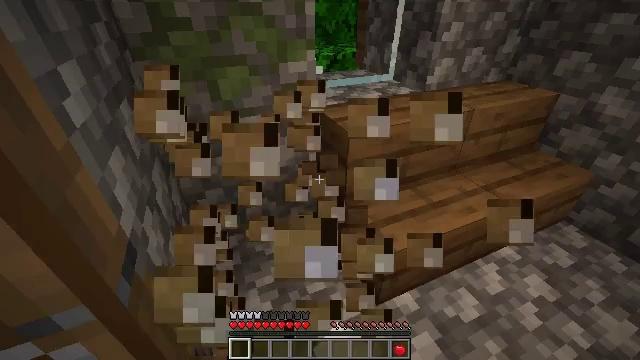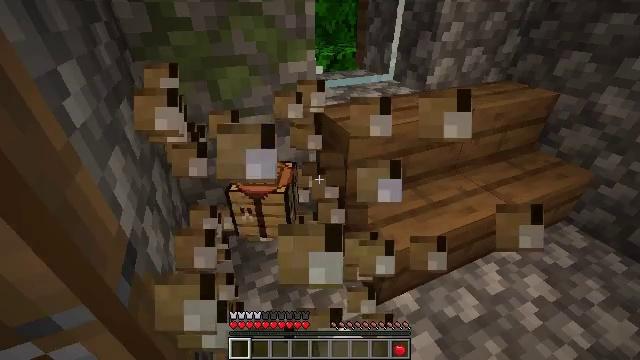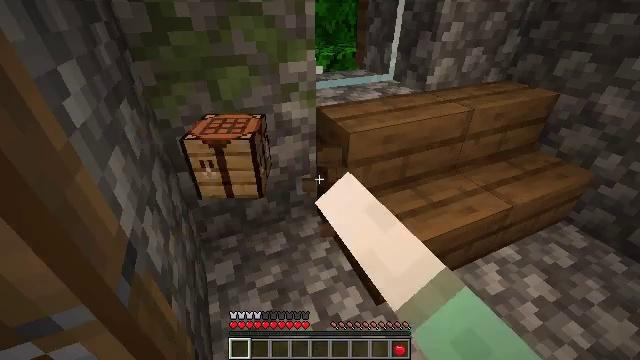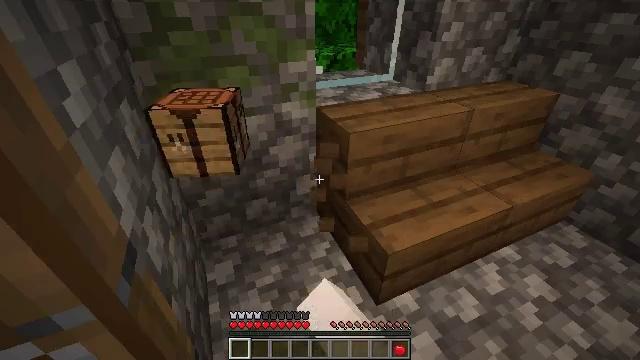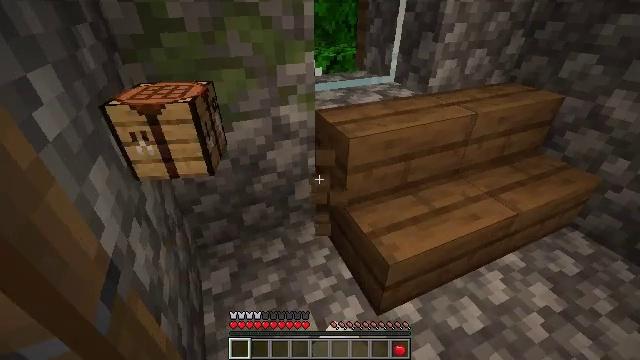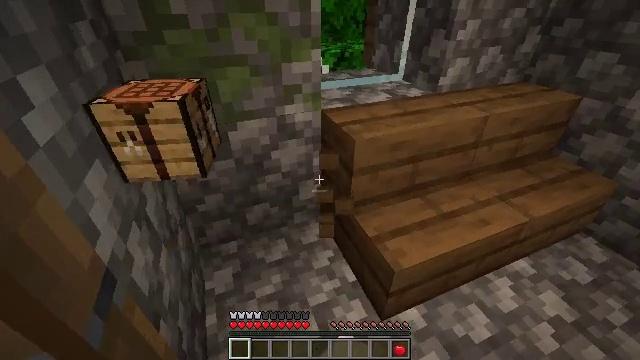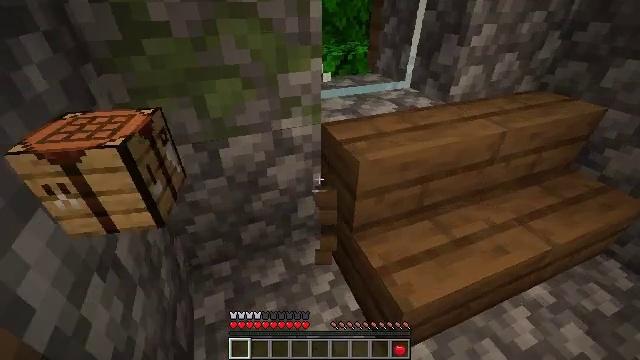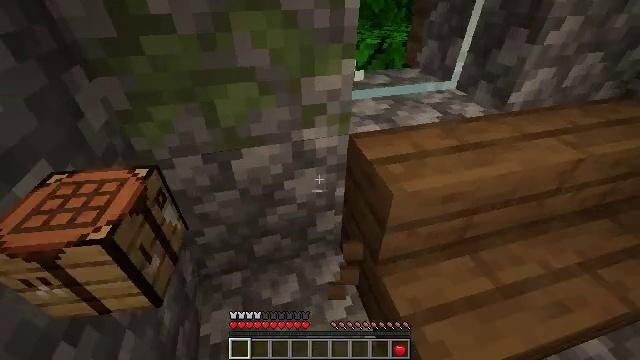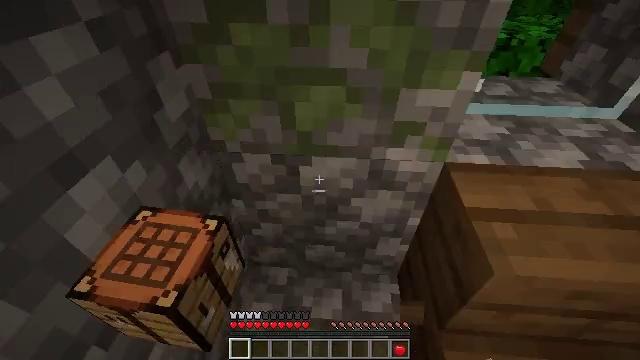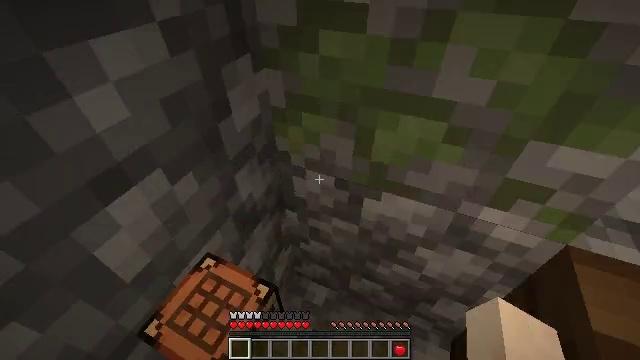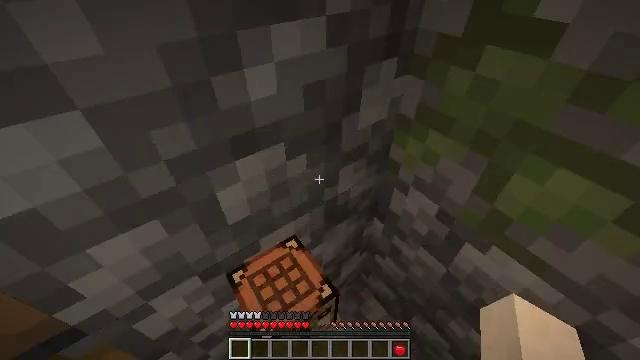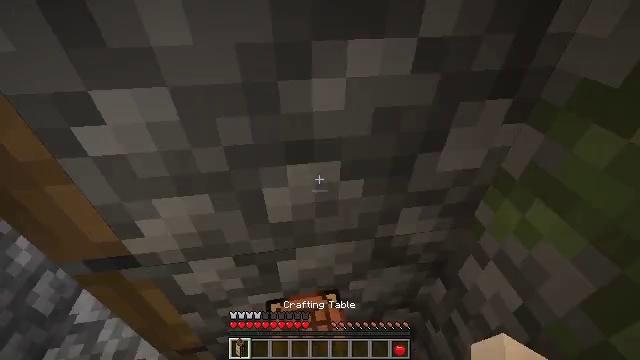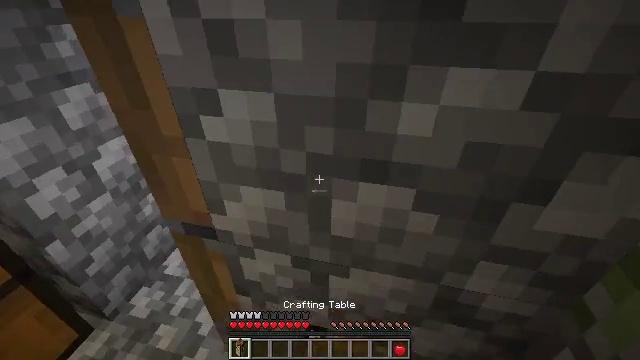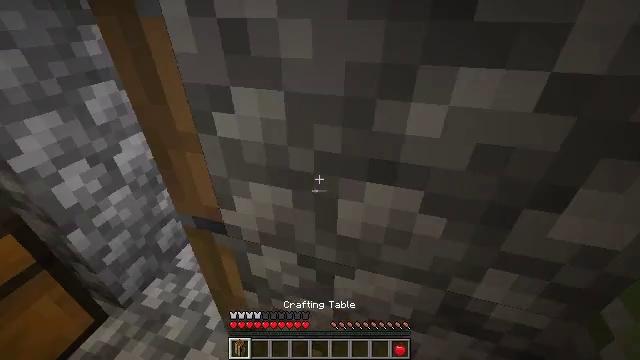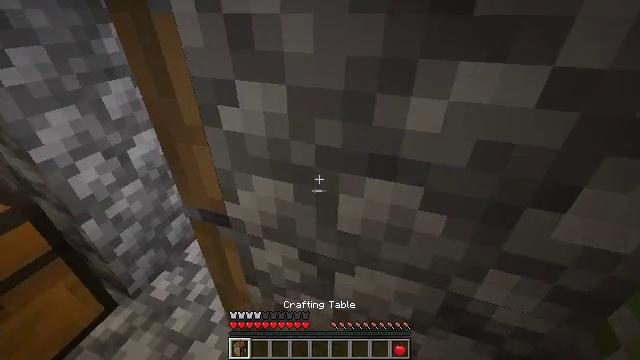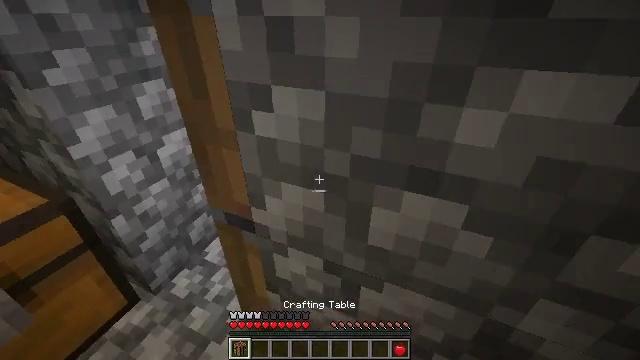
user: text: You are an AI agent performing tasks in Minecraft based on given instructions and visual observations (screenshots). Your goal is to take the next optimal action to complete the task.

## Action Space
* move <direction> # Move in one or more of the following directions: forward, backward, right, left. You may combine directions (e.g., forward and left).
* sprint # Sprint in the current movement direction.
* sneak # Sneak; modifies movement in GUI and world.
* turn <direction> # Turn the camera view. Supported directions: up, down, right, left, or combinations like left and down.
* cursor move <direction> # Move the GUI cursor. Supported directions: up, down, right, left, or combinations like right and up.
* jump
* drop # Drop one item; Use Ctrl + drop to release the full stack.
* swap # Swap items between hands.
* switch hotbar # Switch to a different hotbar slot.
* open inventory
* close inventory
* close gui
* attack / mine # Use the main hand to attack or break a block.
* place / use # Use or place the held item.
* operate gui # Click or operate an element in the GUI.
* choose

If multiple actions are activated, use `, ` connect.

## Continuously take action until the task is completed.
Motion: motion action
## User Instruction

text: Hold left button to gather the purple bed.
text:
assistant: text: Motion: attack / mine
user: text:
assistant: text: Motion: attack / mine
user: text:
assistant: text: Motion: attack / mine
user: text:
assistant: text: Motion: move forward, attack / mine
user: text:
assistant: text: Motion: move forward, turn left
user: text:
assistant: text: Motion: move forward
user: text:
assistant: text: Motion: move forward, turn left and down
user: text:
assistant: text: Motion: move forward, turn left and down
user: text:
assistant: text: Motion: move forward, turn left and down
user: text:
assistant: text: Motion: turn left
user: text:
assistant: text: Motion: turn left and up
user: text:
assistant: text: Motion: turn left and up
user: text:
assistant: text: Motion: turn left
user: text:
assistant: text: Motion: turn left
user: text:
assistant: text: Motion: move forward and move left, turn left
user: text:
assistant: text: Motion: move forward and move left, turn left
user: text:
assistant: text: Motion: move forward and move left, turn left
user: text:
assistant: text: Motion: move forward and move left
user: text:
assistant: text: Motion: move forward and move left
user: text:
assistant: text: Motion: move forward and move left, turn right and up
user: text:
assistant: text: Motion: move forward and move left, turn right and up
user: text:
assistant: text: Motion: move forward, turn right and up
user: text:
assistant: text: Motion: move forward
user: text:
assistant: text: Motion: move forward
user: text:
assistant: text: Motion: move forward
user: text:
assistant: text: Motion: move forward
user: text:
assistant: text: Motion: move forward
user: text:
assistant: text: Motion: move forward, turn left
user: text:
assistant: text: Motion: move forward, turn left
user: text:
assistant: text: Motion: move forward, turn left